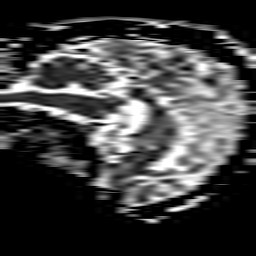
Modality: ADC
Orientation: sagittal
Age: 50
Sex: male
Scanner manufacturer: philips
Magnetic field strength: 1.5 T
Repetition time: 3.887 s
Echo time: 0.09873 s